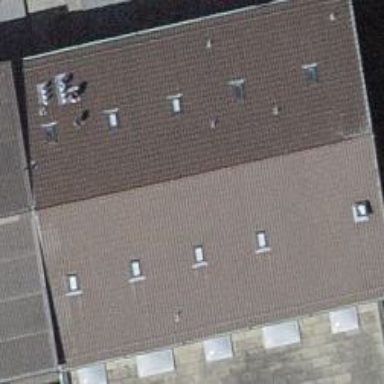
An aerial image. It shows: Building with gabled roof.